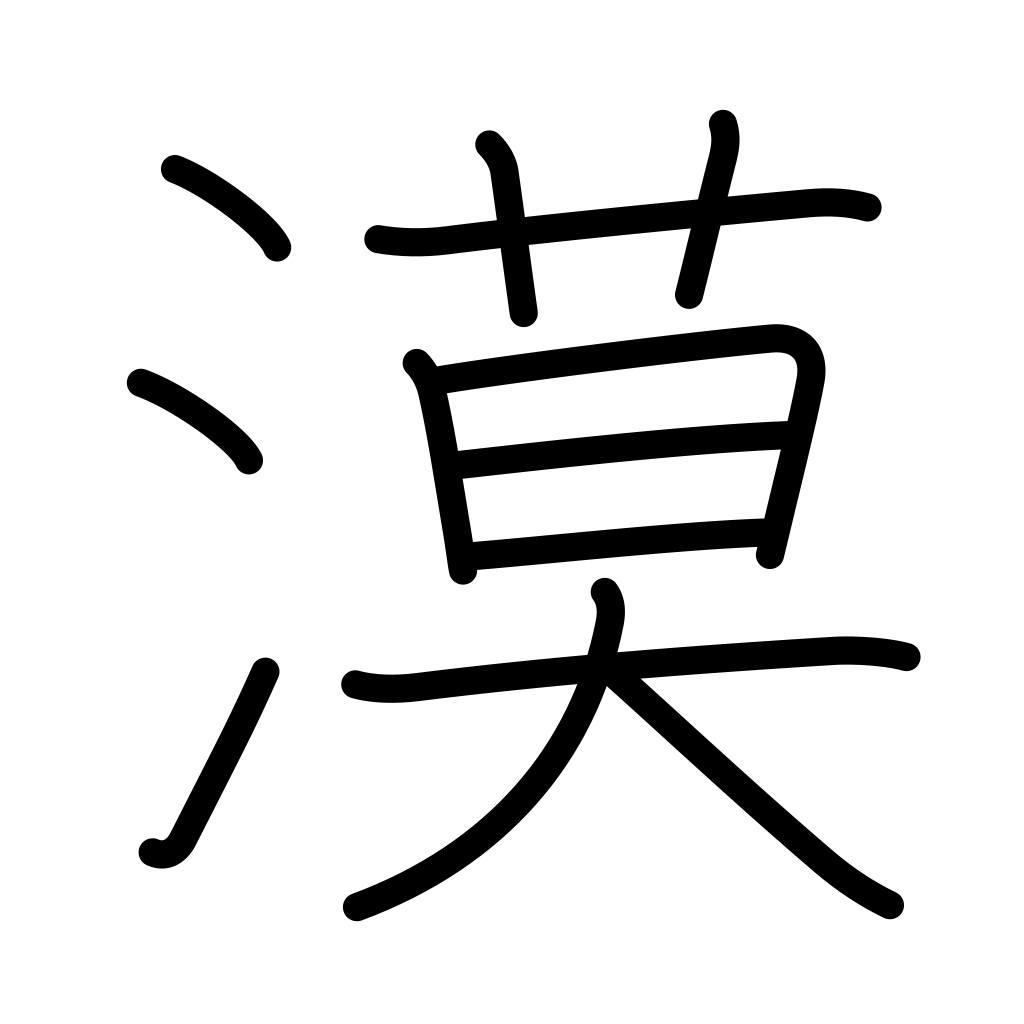
Meaning: vague, obscure, desert, wide